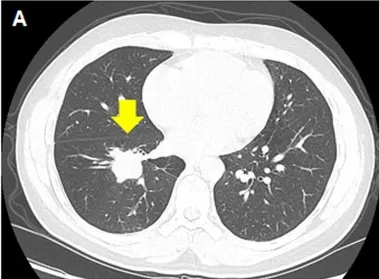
Computed tomography images before and after treatment with brigatinib. (A-C) Before treatment, a primary mass measuring 4.9 cm can be observed, along with a satellite nodule measuring 1.2 cm in the lower lobe of the right lung, with right interlobar lymph node metastasis.
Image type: radiology (ct)